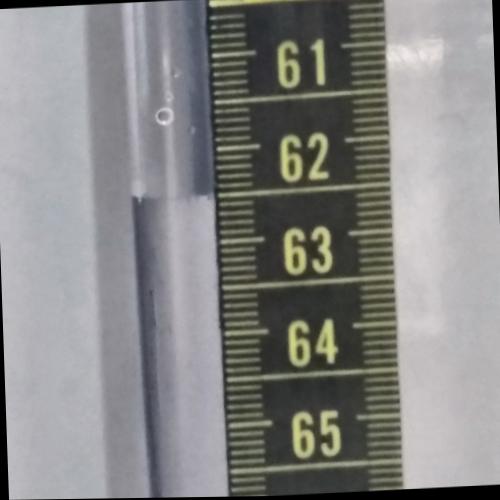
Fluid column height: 62.5 cm